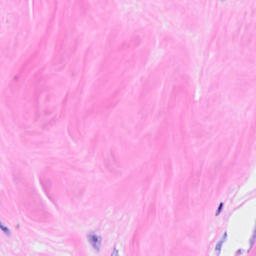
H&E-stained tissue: Breast